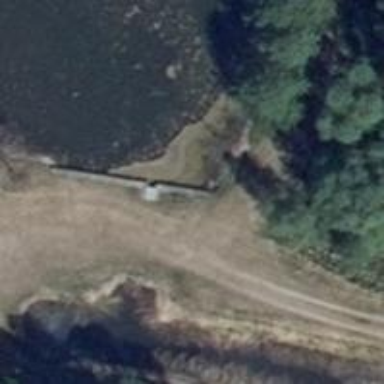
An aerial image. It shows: Weir in waterway.